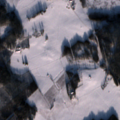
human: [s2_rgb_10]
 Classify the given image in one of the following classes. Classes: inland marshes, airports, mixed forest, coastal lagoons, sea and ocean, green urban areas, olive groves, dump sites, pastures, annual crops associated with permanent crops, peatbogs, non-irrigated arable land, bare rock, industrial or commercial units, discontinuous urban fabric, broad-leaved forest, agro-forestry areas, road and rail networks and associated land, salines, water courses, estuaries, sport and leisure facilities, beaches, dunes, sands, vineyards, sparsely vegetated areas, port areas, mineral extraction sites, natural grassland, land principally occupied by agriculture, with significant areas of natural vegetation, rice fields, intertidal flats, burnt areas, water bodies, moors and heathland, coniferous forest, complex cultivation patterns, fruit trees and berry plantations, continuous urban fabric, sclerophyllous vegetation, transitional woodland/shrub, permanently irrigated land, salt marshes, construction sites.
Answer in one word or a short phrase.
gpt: non-irrigated arable land, coniferous forest, mixed forest